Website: home-depot
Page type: cart
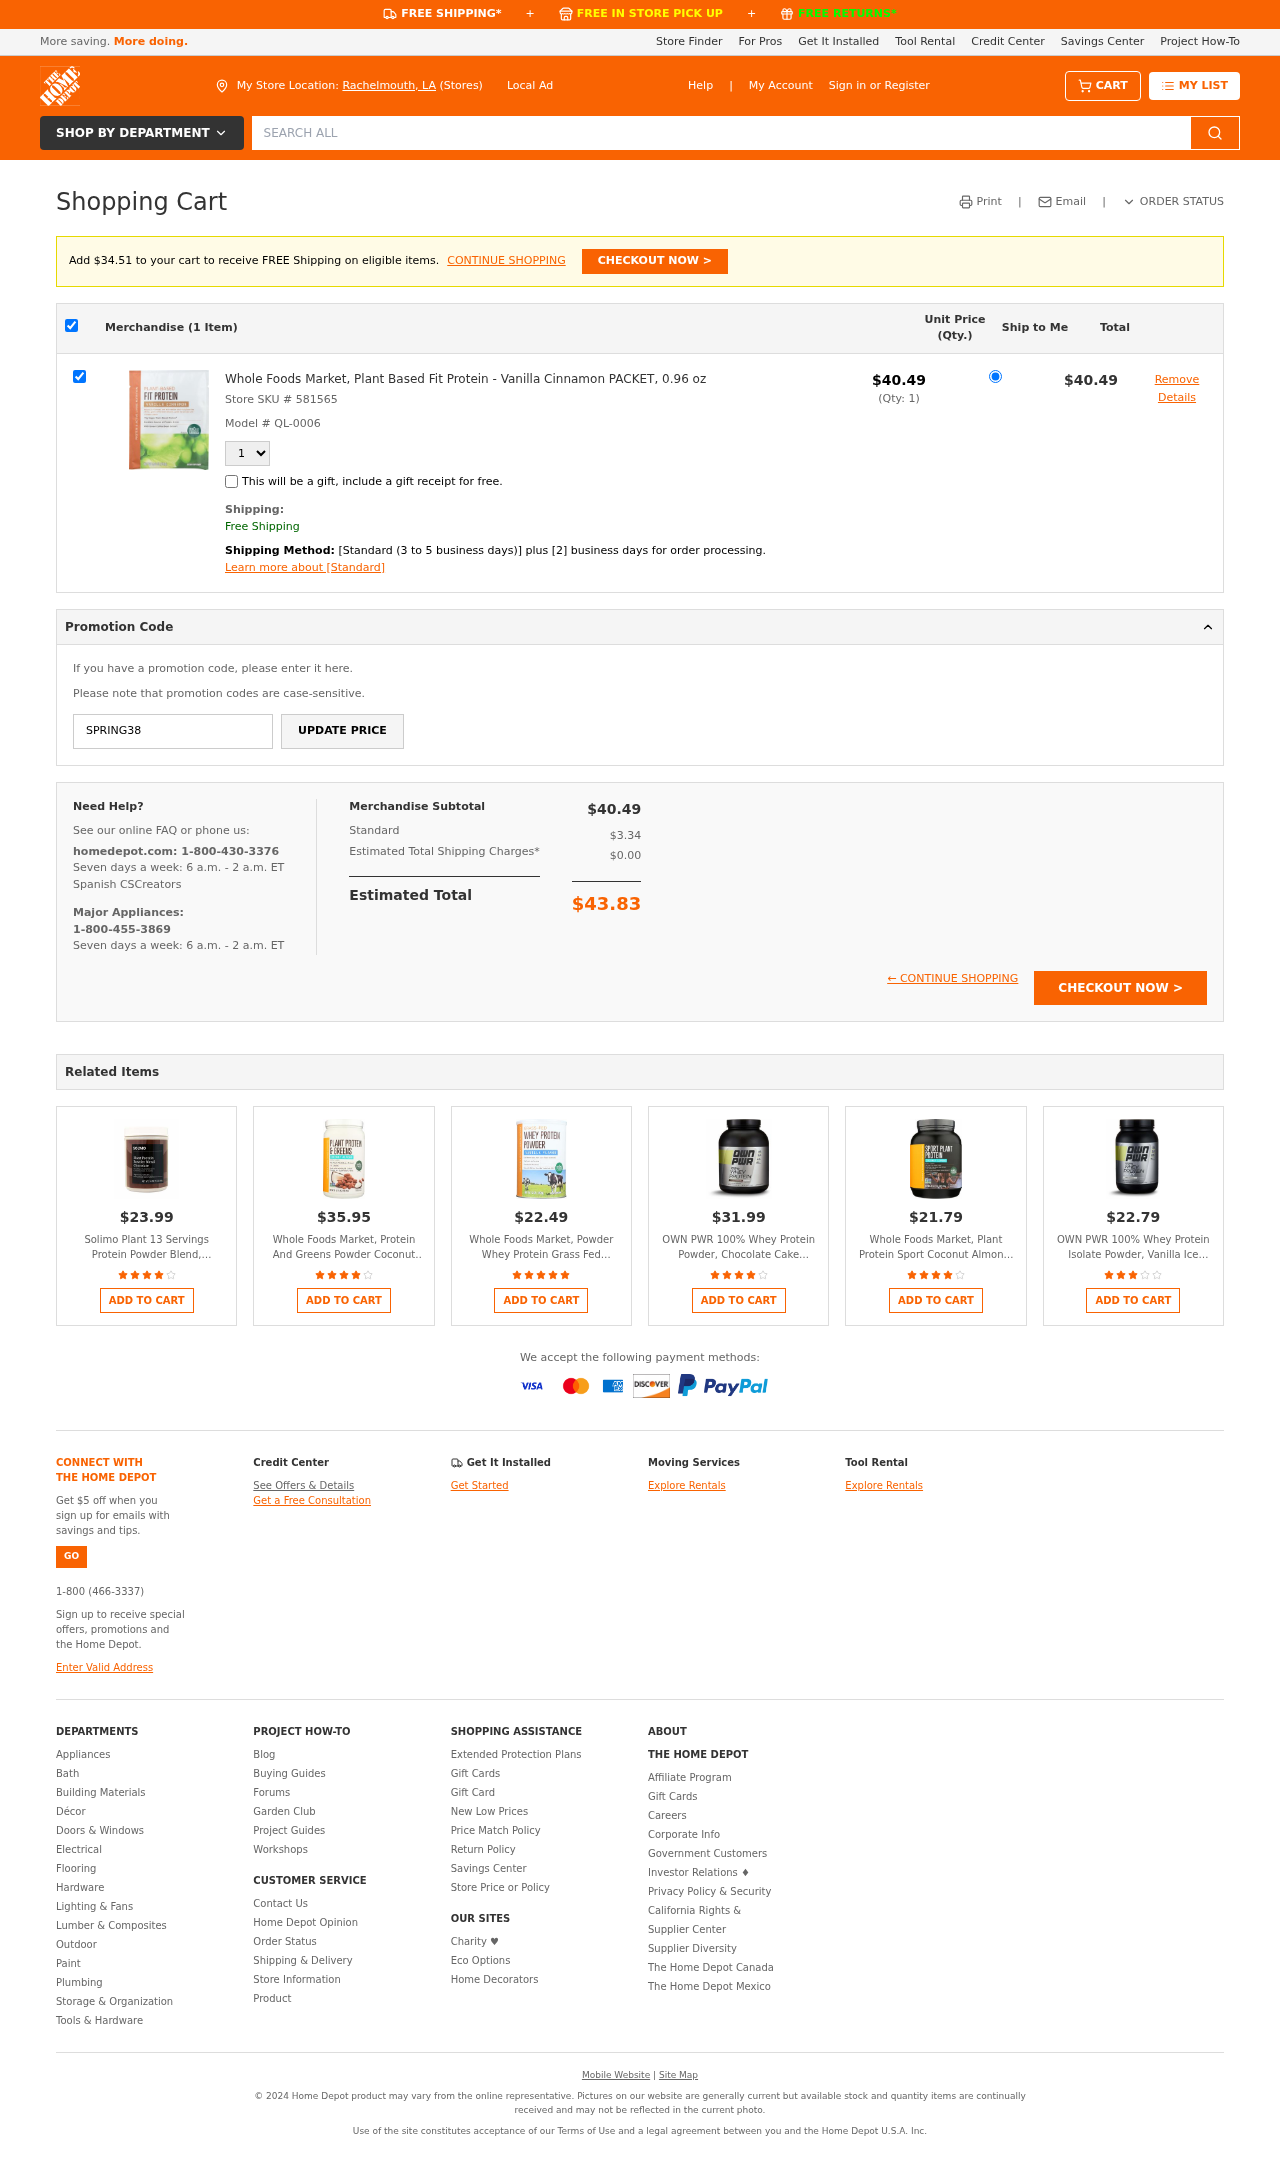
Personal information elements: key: PII_CITY_STATE
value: Rachelmouth, LA
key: PII_PROMO_CODE
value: SPRING38
Product elements: key: PRODUCT1_NAME
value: Whole Foods Market, Plant Based Fit Protein - Vanilla Cinnamon PACKET, 0.96 oz
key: PRODUCT1_PRICE
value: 40.49
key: PRODUCT1_QUANTITY
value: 1
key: PRODUCT2_NAME
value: Solimo Plant 13 Servings Protein Powder Blend, Chocolate, 1 Pound
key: PRODUCT2_PRICE
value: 23.99
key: PRODUCT2_RATING
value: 4.4
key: PRODUCT3_NAME
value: Whole Foods Market, Protein And Greens Powder Coconut Almond, 18 Ounce
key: PRODUCT3_PRICE
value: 35.95
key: PRODUCT3_RATING
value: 4.4
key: PRODUCT4_NAME
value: Whole Foods Market, Powder Whey Protein Grass Fed Vanilla, 12 Ounce
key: PRODUCT4_PRICE
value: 22.49
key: PRODUCT4_RATING
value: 4.7
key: PRODUCT5_NAME
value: OWN PWR 100% Whey Protein Powder, Chocolate Cake Batter, 25 G Protein with Enzymes, 5 Pound (62 Serv
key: PRODUCT5_PRICE
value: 31.99
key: PRODUCT5_RATING
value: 4.2
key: PRODUCT6_NAME
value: Whole Foods Market, Plant Protein Sport Coconut Almond, 33 Ounce
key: PRODUCT6_PRICE
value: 21.79
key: PRODUCT6_RATING
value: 3.6
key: PRODUCT7_NAME
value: OWN PWR 100% Whey Protein Isolate Powder, Vanilla Ice Cream, 25 G Protein, 2 Pound (28 Servings)
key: PRODUCT7_PRICE
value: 22.79
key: PRODUCT7_RATING
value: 3
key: PRODUCT1_SKU
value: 581565
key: PRODUCT1_MODEL
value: QL-0006
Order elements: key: AMOUNT_TO_FREE_SHIPPING
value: $34.51
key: ORDER_NUM_ITEMS
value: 1
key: ORDER_SUBTOTAL
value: $40.49
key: ORDER_TAX
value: $3.34
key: ORDER_SHIPPING_COST
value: $0.00
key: ORDER_TOTAL
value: $43.83
Search elements: key: HEADER_SEARCH
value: SEARCH ALL